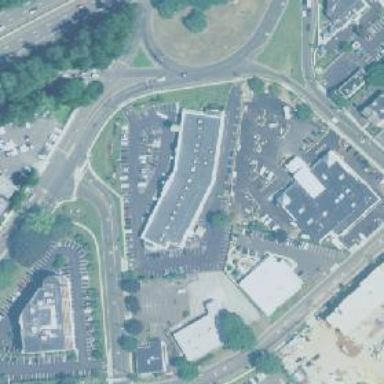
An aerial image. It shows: Retail area.